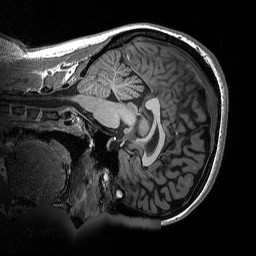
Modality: T1w
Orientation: sagittal